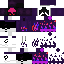
A female human skin with dark skin, wearing brown long hair dressed in a blue hoodie and black pants, featuring a closed mouth.